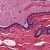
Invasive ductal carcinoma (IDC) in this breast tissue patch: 0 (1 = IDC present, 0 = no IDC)